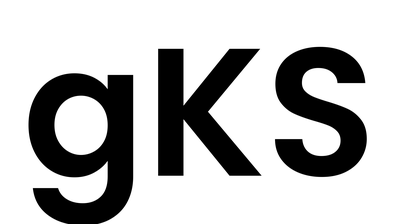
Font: Poppins-SemiBold